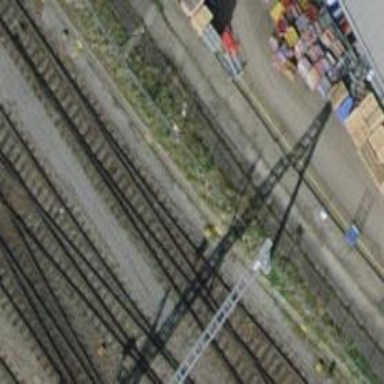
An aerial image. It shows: Yard with single rail track. The railway track is electrified with contact line for service purposes.